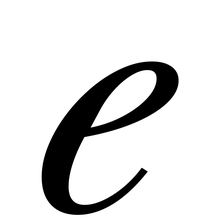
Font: LibreCaslonText-Italic_Italic